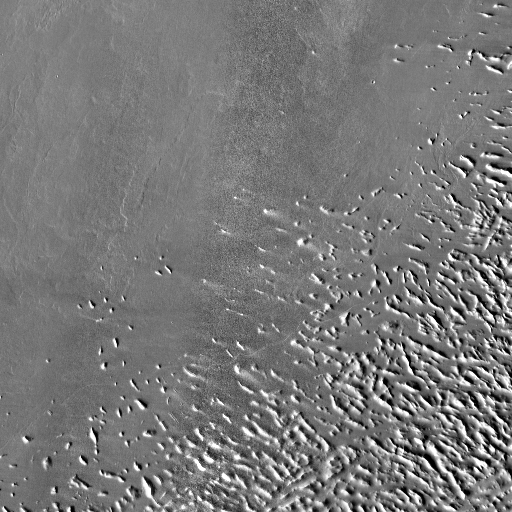
Crater classes present: Background, Other